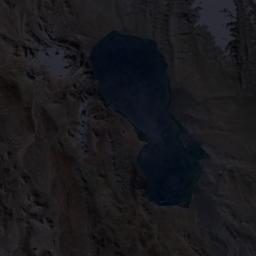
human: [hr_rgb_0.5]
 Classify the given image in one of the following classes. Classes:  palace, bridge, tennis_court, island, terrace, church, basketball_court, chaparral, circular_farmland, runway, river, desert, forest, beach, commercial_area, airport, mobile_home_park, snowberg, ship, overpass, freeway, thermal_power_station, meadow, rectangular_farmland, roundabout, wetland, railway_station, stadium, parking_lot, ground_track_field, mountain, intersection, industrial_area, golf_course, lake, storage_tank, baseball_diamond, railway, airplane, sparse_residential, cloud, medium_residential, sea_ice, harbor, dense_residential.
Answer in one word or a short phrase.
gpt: lake